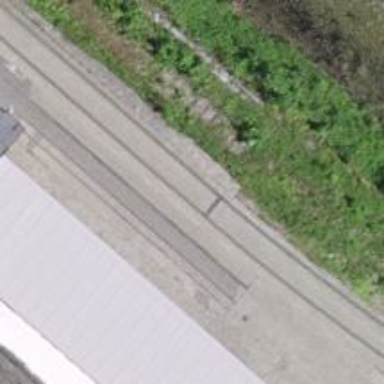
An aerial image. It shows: Single-track railway spur.